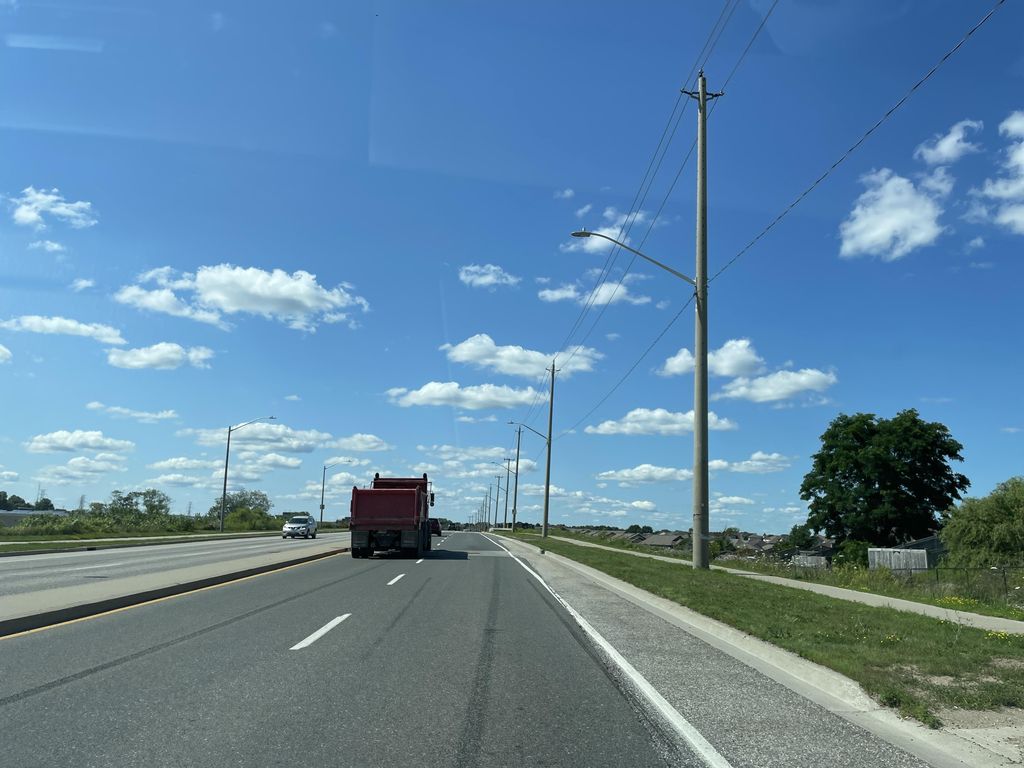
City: kitchener-waterloo